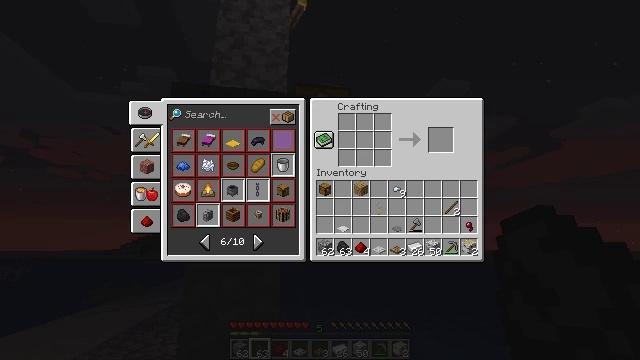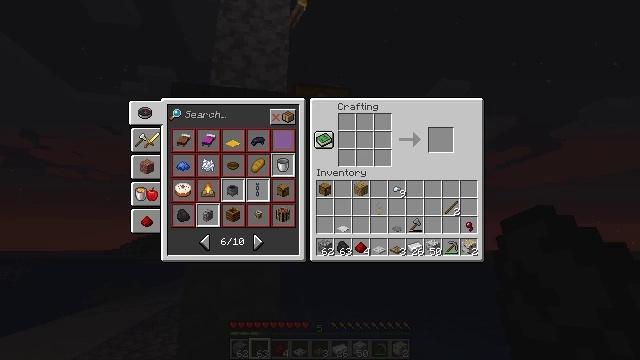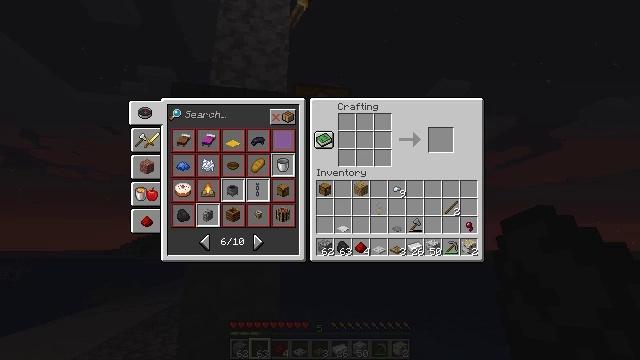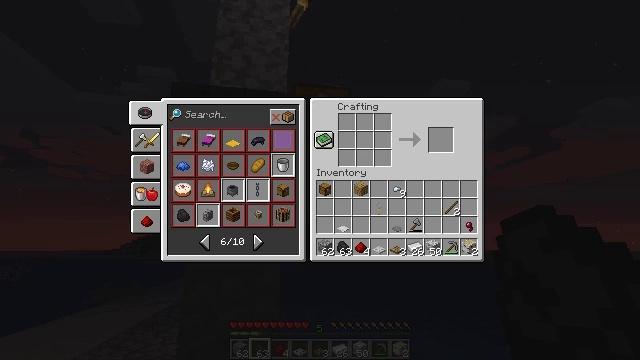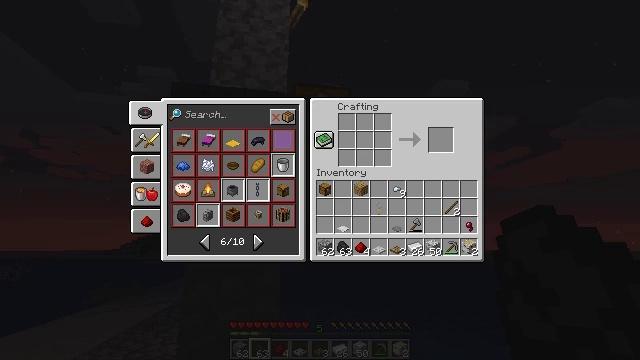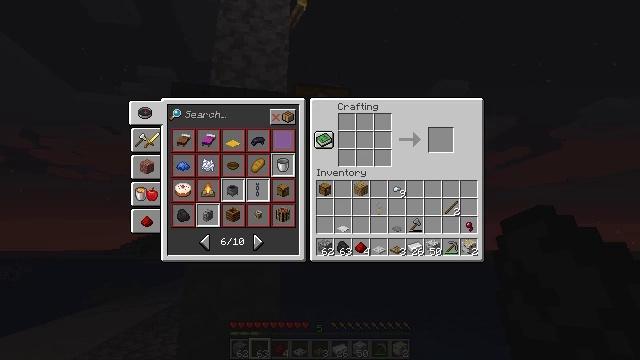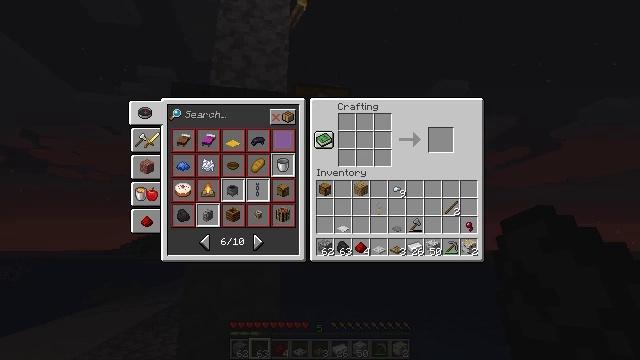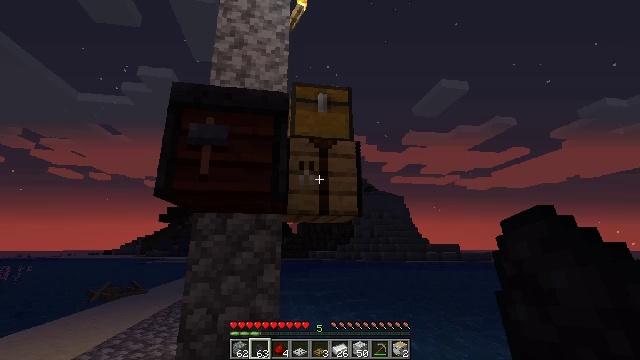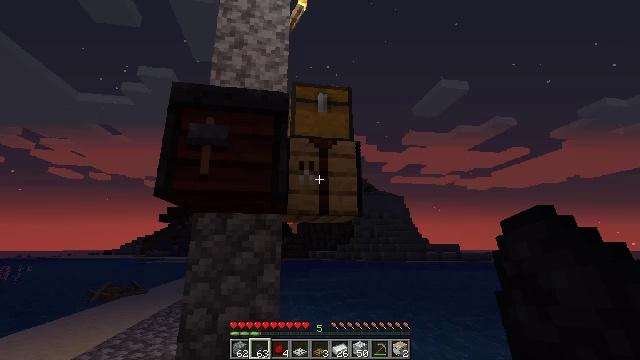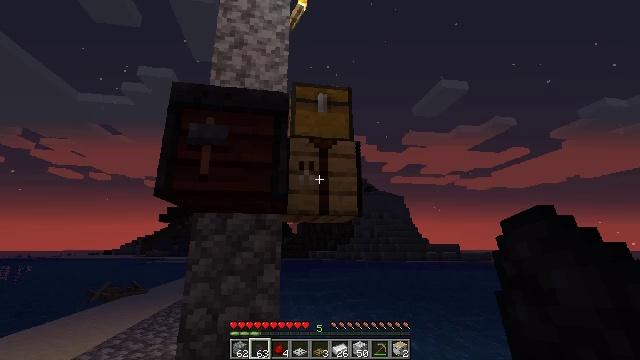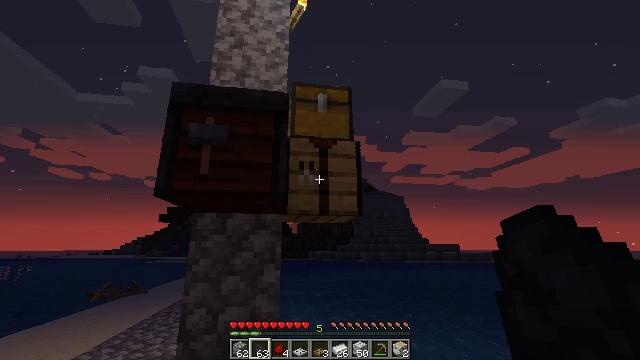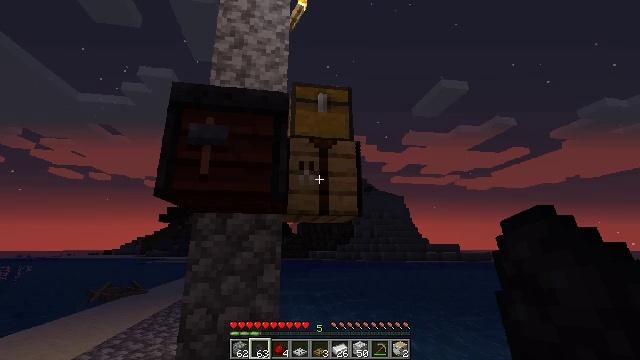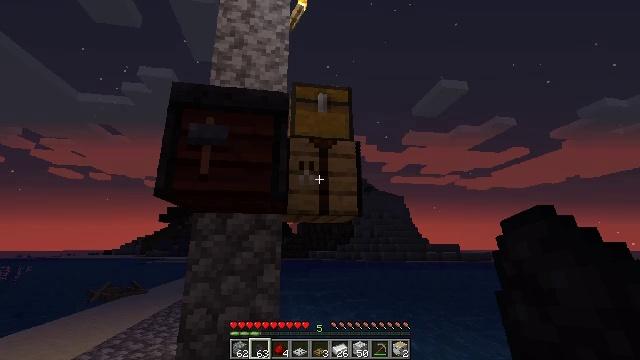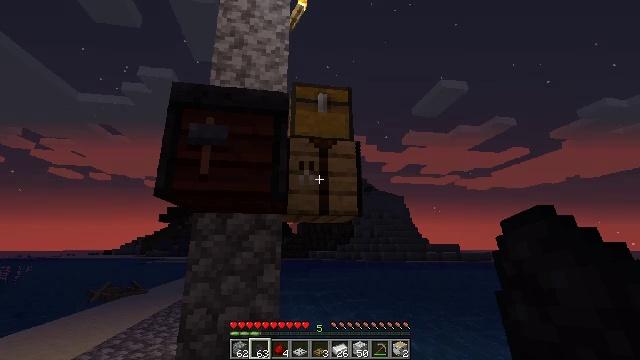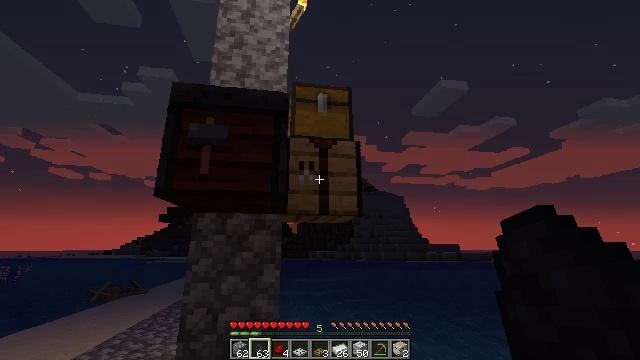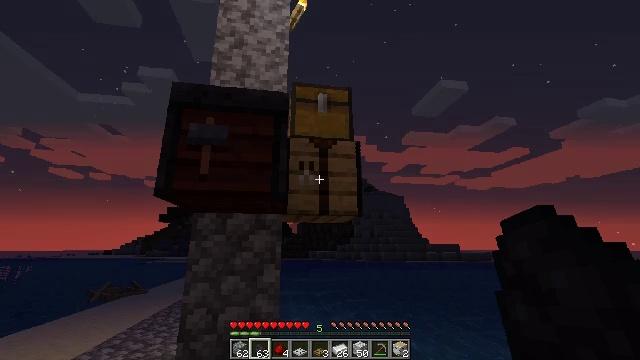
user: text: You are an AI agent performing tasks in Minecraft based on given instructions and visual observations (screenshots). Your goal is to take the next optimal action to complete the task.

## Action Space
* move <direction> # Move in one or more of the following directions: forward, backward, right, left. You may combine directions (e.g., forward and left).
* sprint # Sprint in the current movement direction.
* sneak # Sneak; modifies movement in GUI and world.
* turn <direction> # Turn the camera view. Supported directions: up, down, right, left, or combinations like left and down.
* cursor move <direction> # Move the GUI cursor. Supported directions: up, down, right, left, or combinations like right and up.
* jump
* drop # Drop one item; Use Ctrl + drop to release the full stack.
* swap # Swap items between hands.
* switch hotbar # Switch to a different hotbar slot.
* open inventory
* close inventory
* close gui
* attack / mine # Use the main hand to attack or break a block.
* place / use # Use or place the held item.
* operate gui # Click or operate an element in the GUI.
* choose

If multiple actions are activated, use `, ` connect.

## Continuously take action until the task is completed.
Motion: motion action
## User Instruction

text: Take iron ingots to craft a detector rail.
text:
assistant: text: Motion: no_op
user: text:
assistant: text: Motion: no_op
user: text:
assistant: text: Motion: no_op
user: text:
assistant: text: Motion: no_op
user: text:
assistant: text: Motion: no_op
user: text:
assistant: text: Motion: no_op
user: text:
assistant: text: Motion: no_op
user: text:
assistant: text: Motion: close gui
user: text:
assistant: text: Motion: open inventory
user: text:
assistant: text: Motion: open inventory
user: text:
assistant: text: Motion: no_op
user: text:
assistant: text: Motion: no_op
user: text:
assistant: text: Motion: no_op
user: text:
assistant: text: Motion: no_op
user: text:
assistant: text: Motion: no_op
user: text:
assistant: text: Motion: no_op
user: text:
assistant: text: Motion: no_op
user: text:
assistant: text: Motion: no_op
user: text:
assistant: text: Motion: no_op
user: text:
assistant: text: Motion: move left
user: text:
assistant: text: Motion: move left
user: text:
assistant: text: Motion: move left
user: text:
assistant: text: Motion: move left
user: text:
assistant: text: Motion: move left
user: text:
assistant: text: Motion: move left
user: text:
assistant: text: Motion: move left
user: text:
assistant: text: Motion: move left
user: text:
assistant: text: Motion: no_op
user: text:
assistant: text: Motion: no_op
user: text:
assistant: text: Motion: no_op